Interaction volume radius: 10 \u00c5
Interaction volume height: 15 \u00c5
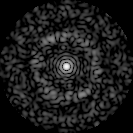
Disorder parameter: 0.8308